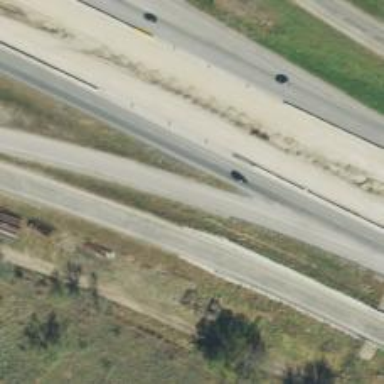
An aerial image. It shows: Asphalt motorway link.